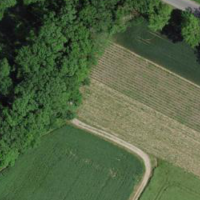
EUNIS habitat code: 52
Species observed at this site:
Juglans regia
Emberiza cirlus
Sitta europaea
Turdus pilaris